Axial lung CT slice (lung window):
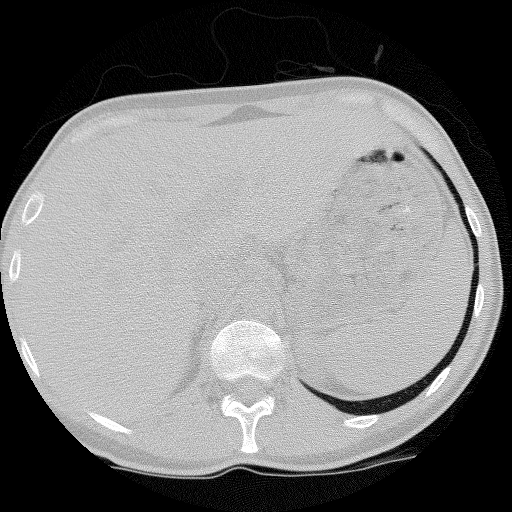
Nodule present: no